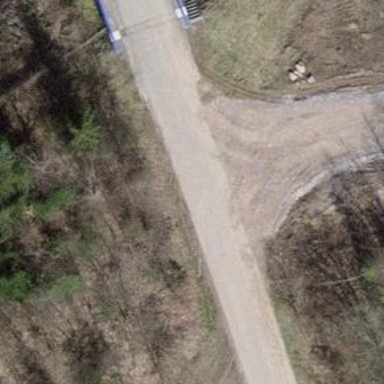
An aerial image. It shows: Paved track with grade1 quality.